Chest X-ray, PA view. Patient: 11 years old, sex F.
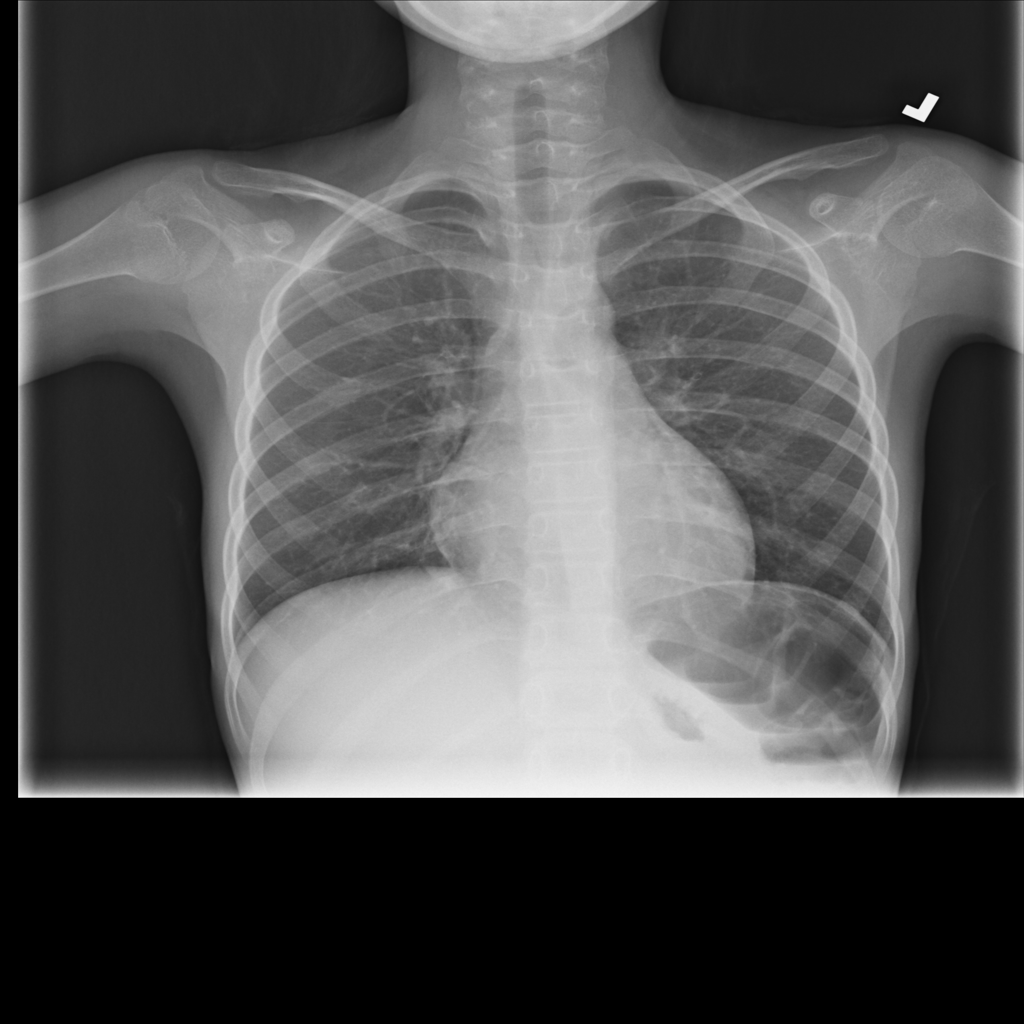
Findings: No Finding